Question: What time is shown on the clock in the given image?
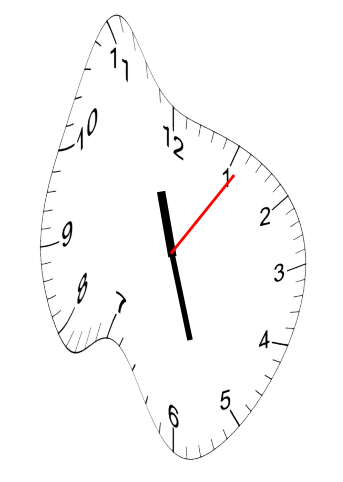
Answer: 11:27:06